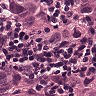
Metastatic tissue present: yes